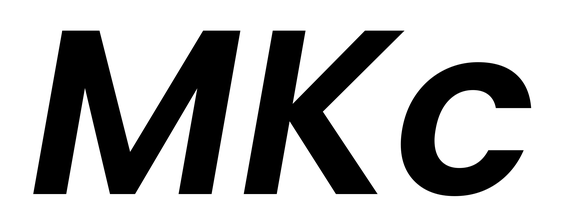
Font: Poppins-SemiBoldItalic